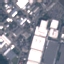
Land use / land cover: Industrial